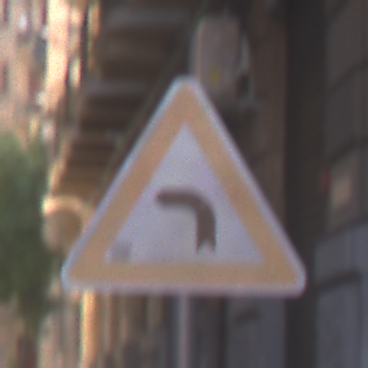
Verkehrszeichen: KurveLinks
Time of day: MorningAfternoon
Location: Outdoor (Urban)
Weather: PartlyCloudy
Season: NotSpecified
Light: Natural